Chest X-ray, PA view. Patient: 30 years old, sex F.
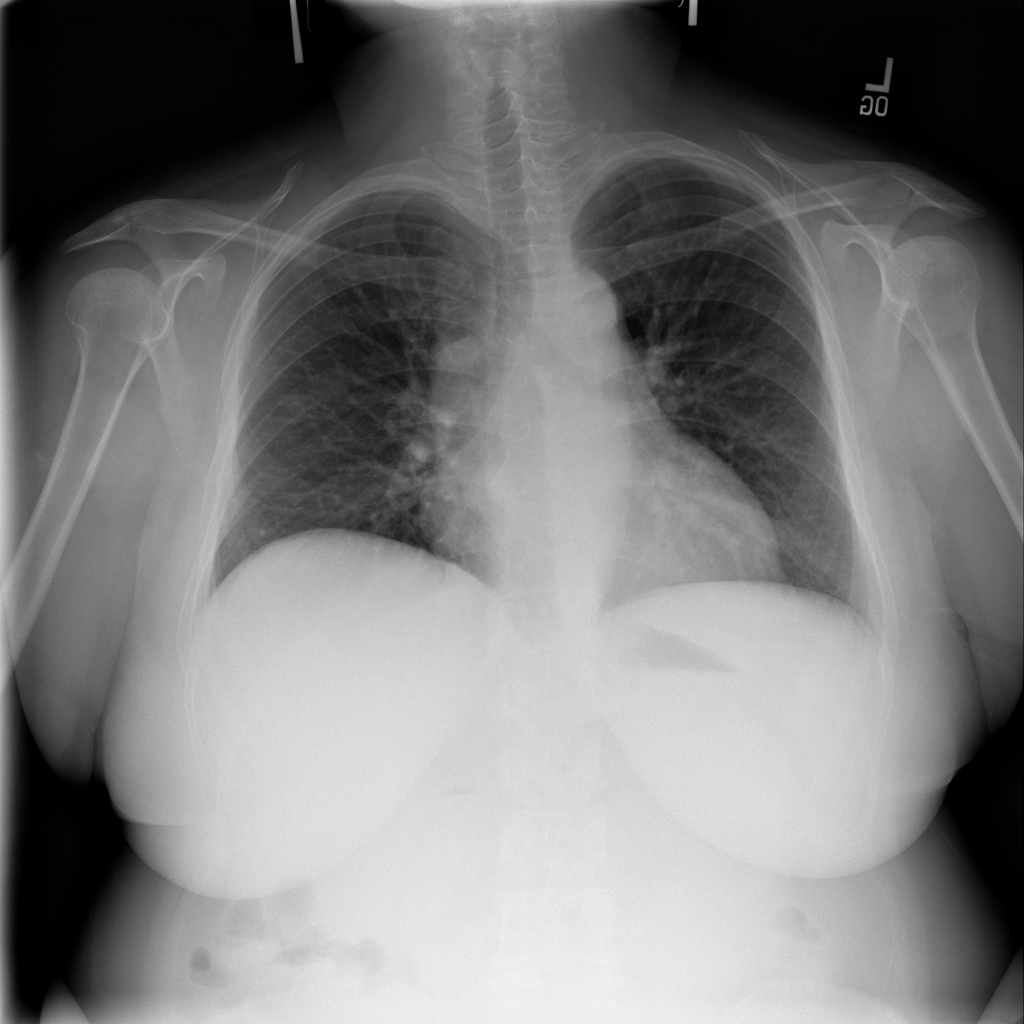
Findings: No Finding